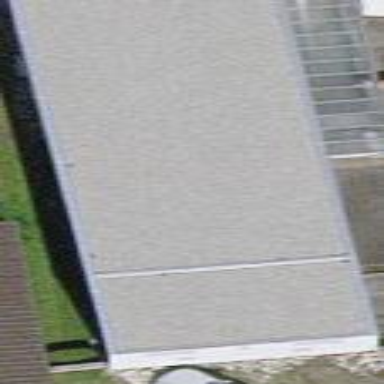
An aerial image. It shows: Flat-roofed building.